Aerial crown-view tile of a tropical tree (Barro Colorado Island, Panama), acquired 20250715:
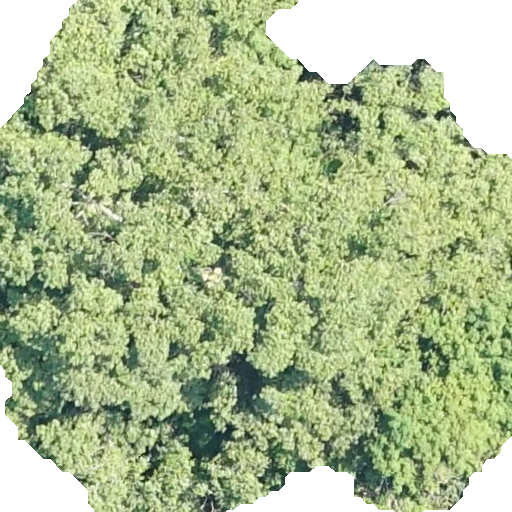
Species: Luehea seemannii
GBIF accepted scientific name: Luehea seemannii
Crown area: 379.408 m²